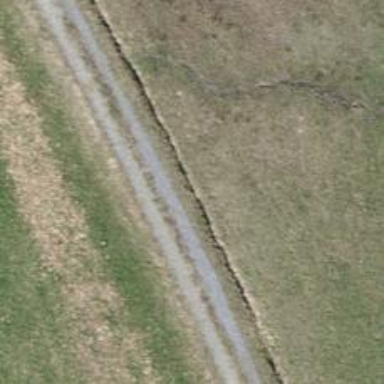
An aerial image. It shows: Ditch in the surroundings.